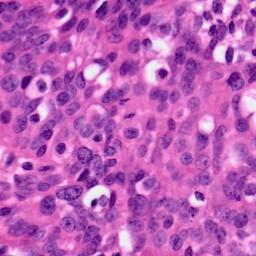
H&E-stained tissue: Ovarian